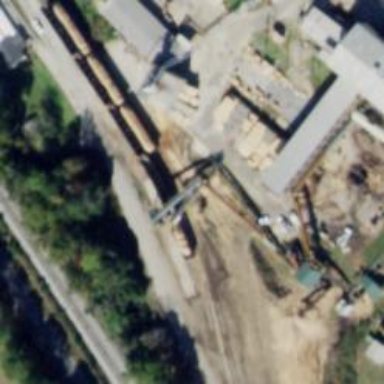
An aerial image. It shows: Loading tower along the railway.